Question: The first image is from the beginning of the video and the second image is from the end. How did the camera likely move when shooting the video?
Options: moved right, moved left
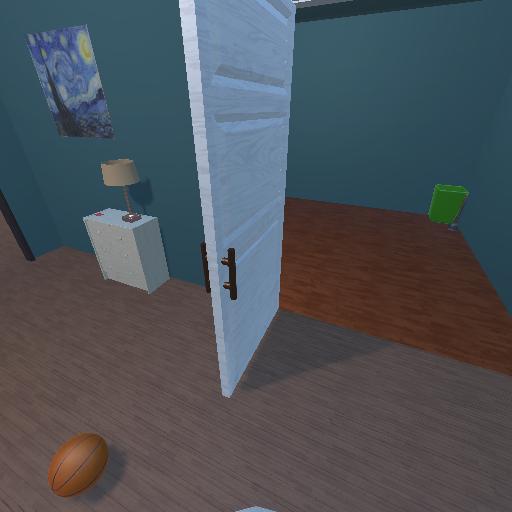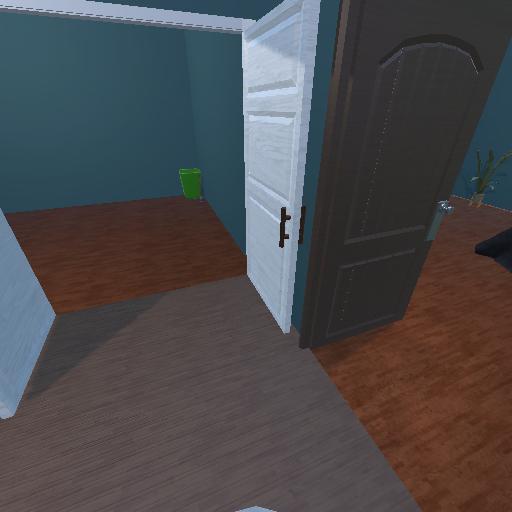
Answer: moved right